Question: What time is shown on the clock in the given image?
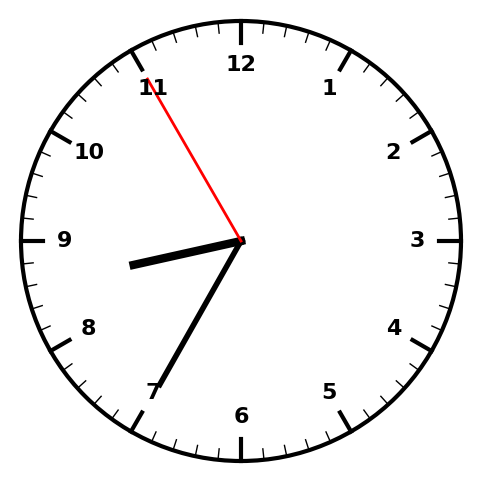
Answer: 08:34:55